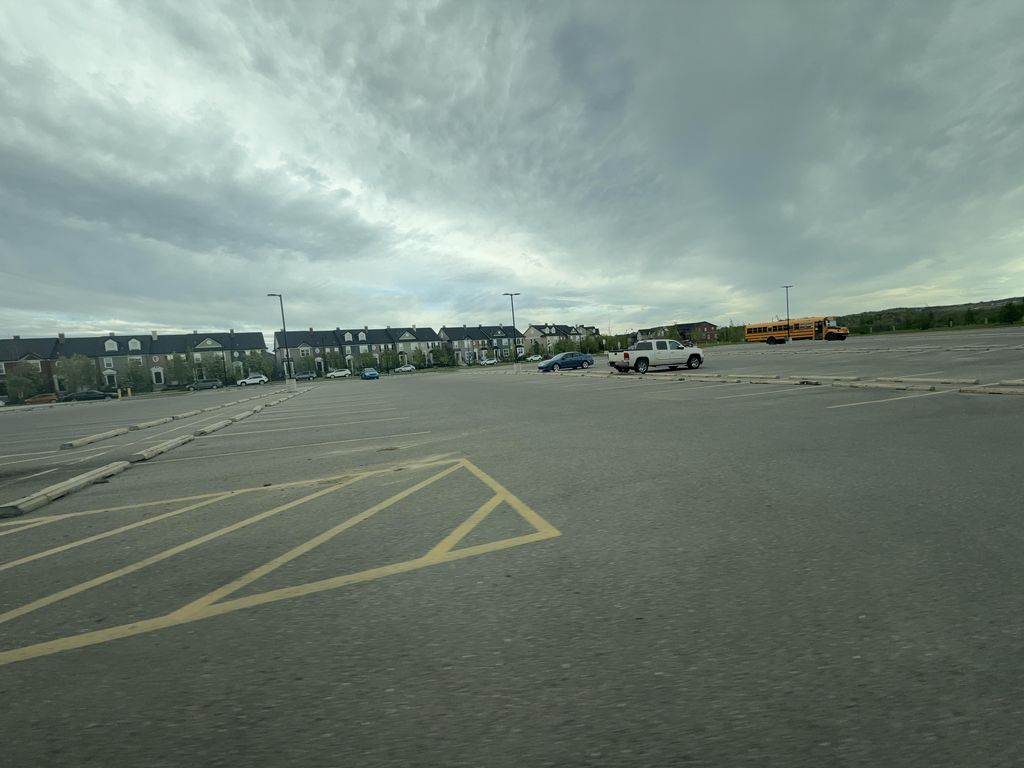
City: calgary